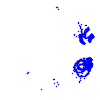
Particle: pion